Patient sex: M
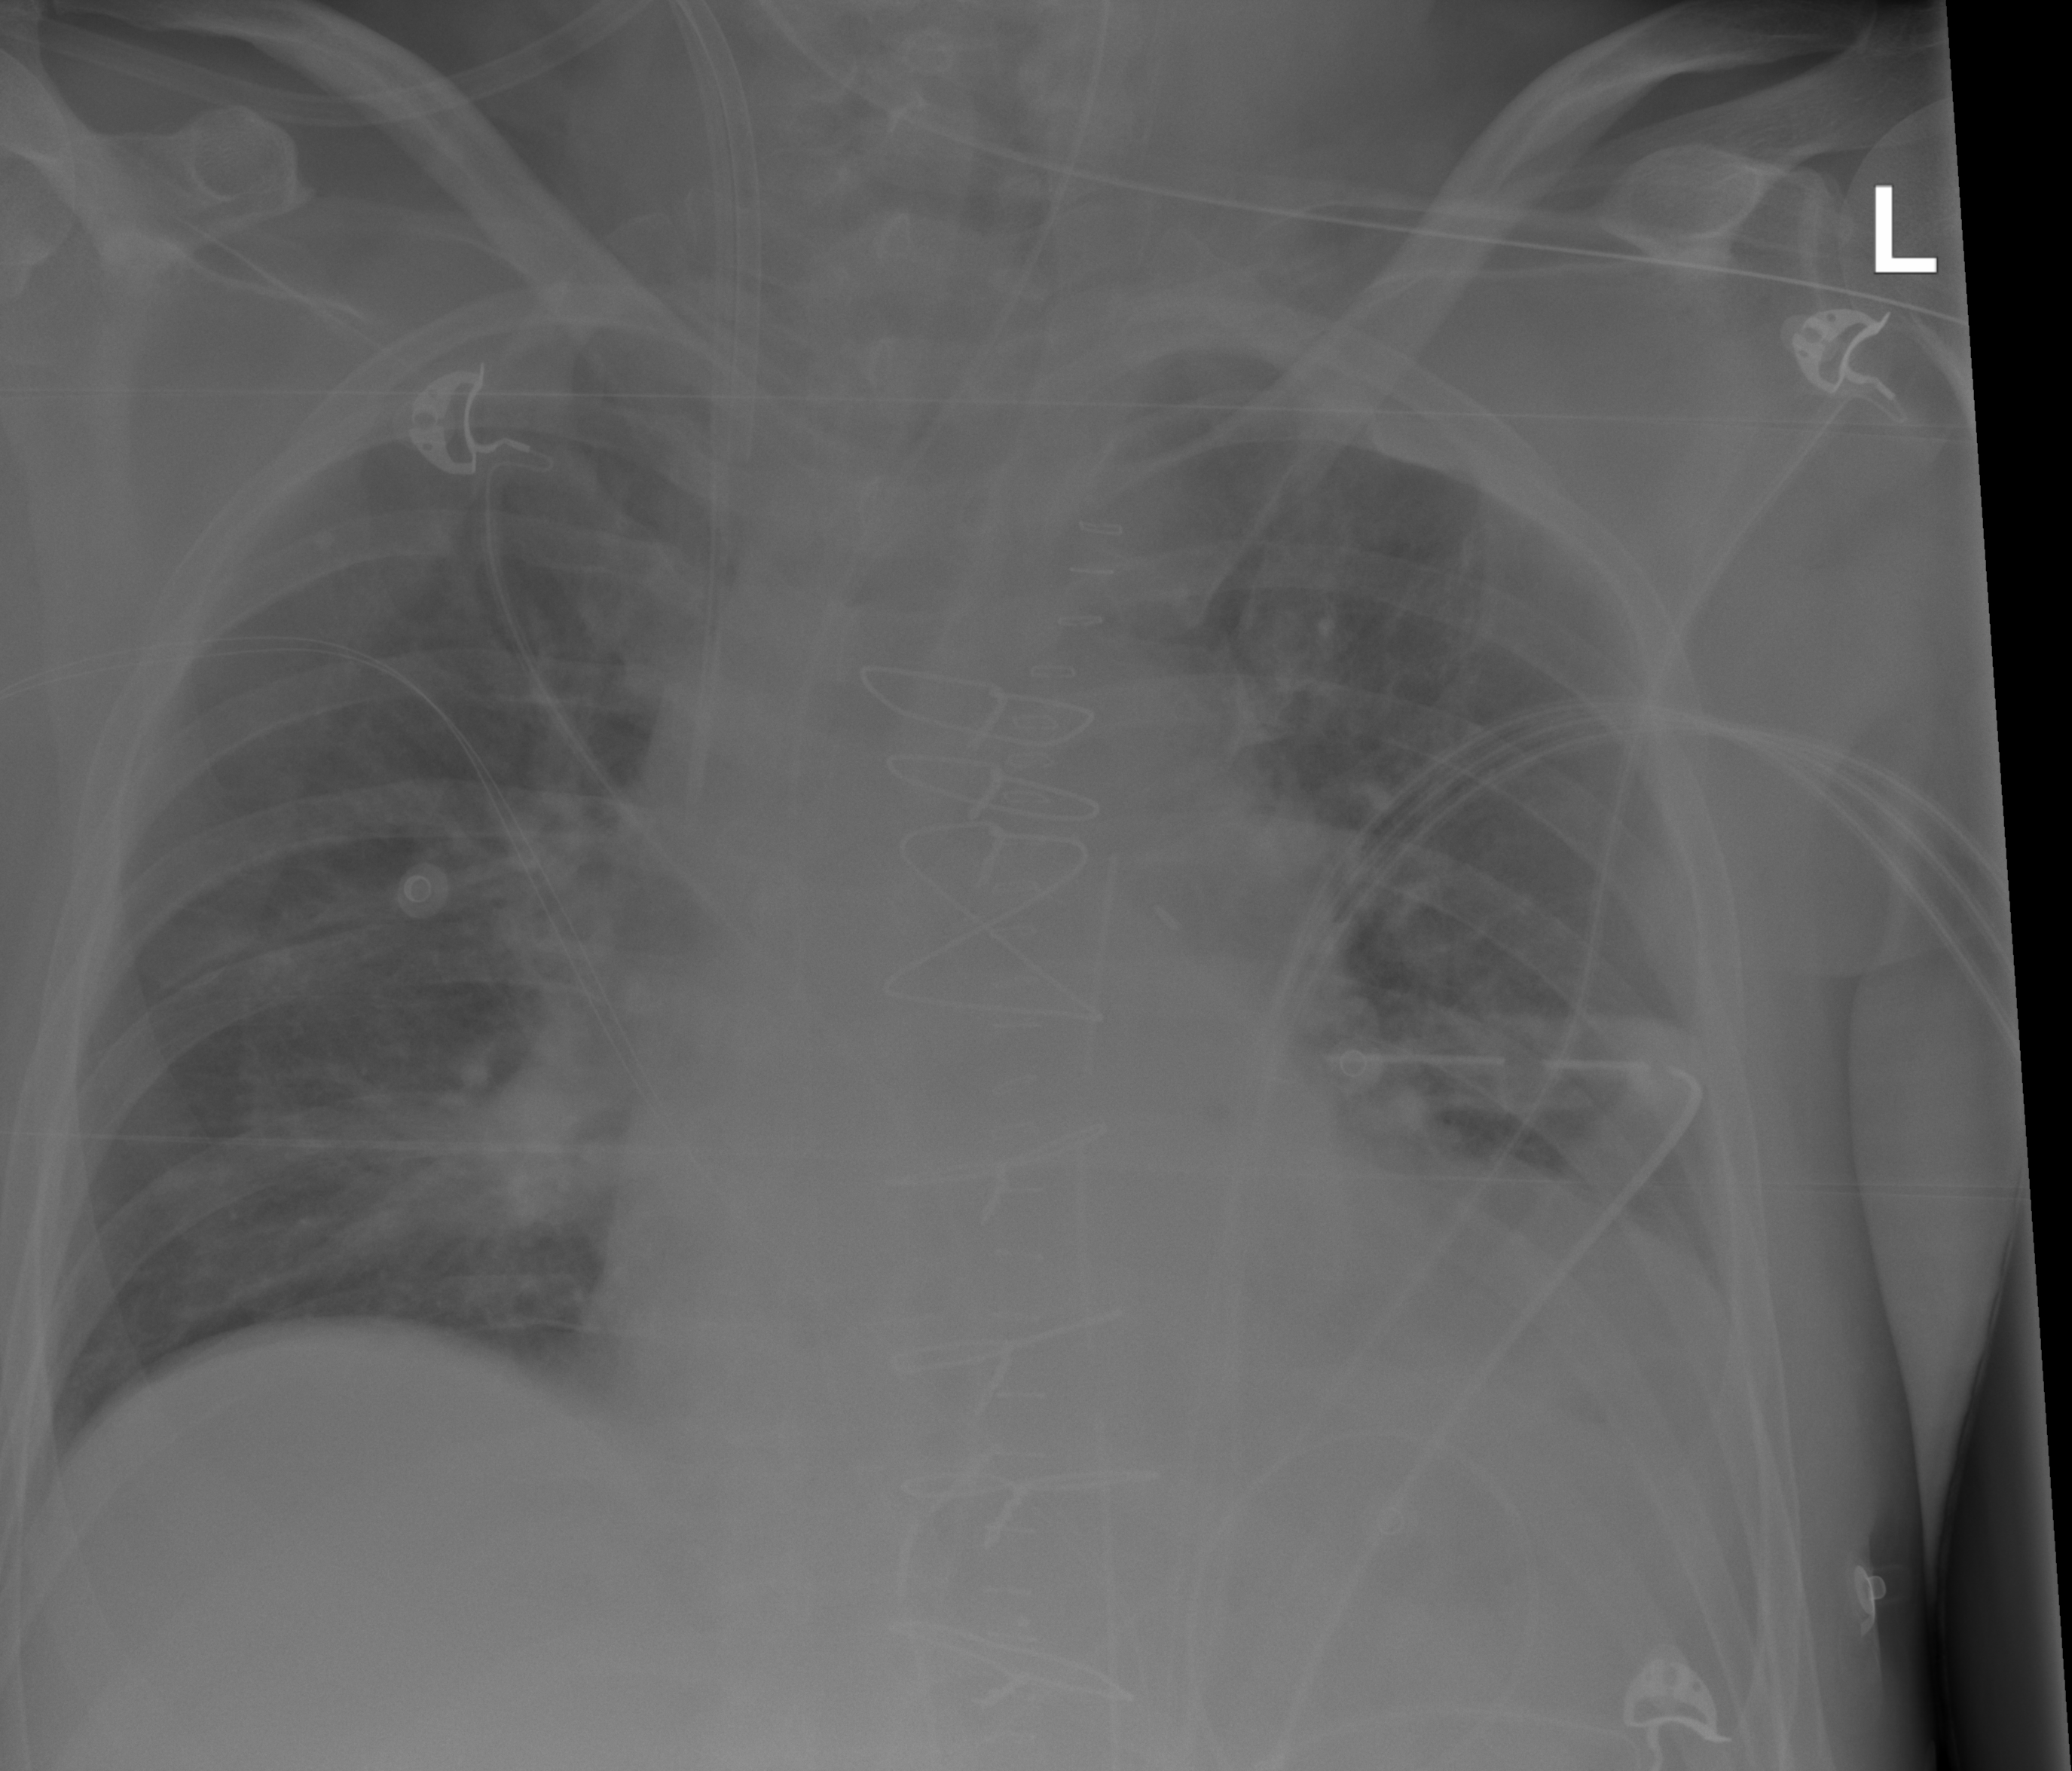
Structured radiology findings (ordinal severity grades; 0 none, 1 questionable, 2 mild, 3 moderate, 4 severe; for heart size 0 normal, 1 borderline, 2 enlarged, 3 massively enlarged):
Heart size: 1
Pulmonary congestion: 2
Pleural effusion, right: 0
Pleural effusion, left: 2
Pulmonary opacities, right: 0
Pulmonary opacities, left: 0
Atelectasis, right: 0
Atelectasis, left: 2